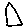
Label: triangle